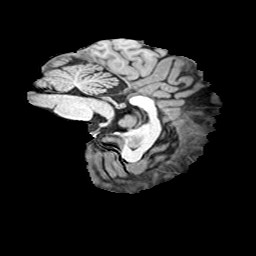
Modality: T1w
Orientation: sagittal
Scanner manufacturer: siemens
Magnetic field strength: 3 T
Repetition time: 2 s
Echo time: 0.0024 s